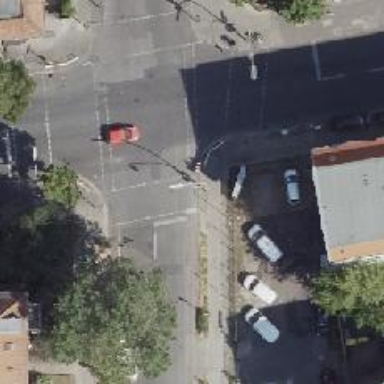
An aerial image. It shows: Asphalt cycleway with kerb-separated crossing.